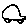
Label: car